Question: I'm developing Wicket applications in Eclipse 3.6. Is there a way to block out some packages from Eclipse autocomplete, so that I don't see suggestions for the unwanted AWT classes with the same name? I'd like to see the 'org.apache.wicket' result below, but not the 'java.awt' result.

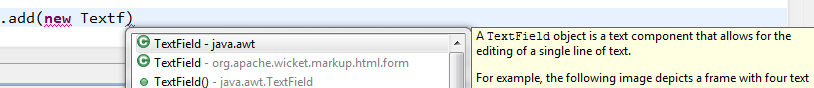
Answer: Check this out:
'''
Window > Preferences > Java > Appearance > Type Filters
'''
and add the 'java.awt' package